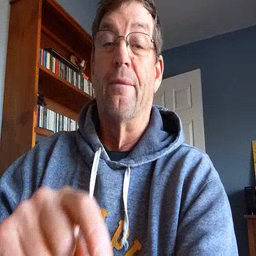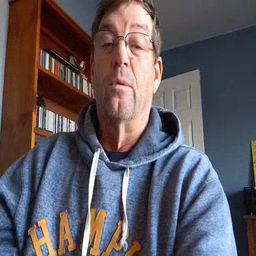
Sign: haveto